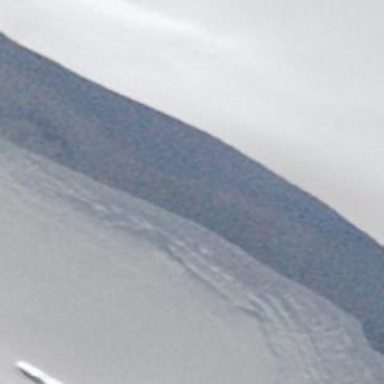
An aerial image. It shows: Crevasse in the natural environment.